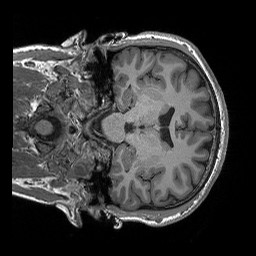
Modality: T1w
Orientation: coronal
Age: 25
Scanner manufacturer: siemens
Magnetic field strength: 3 T
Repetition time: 2.3 s
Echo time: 0.00296 s